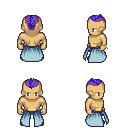
a pixel art fantasy rpg character, male body template, human, tanned skin, overskirt, teal pants, blue short mohawk hairstyle, bracelets, brown shoes, four views (front, back, left, right), 2x2 character sprite sheet, small pixel art, hard edges, no anti-aliasing